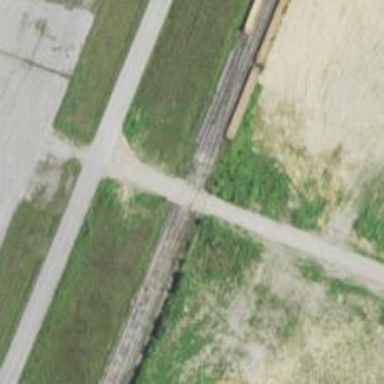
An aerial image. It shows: Level crossing along the railway.